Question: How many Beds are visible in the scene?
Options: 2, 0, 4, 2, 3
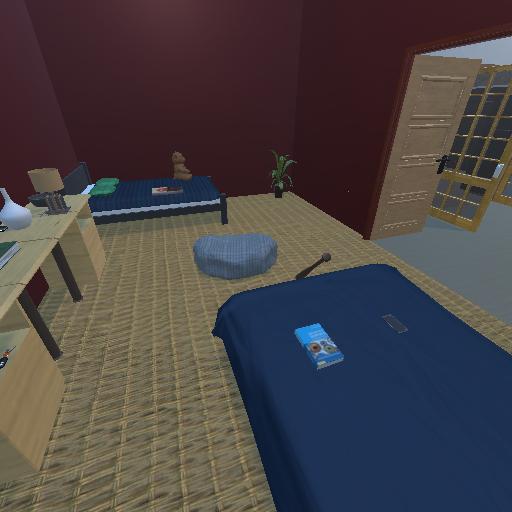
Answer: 2